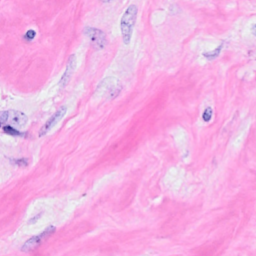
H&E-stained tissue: Breast